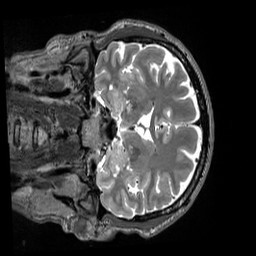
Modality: T2w
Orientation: coronal
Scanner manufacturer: siemens
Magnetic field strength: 3 T
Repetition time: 3.2 s
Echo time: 0.451 s